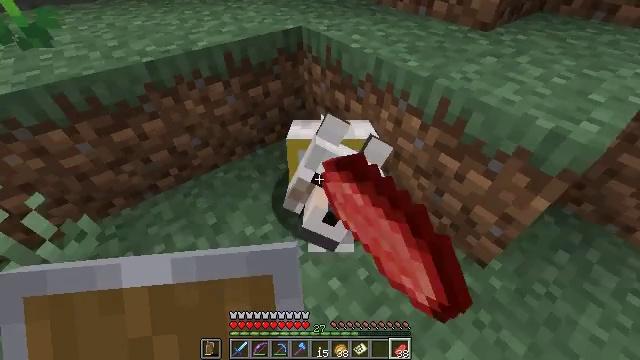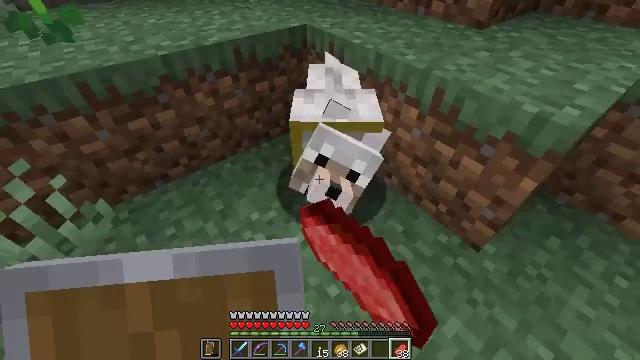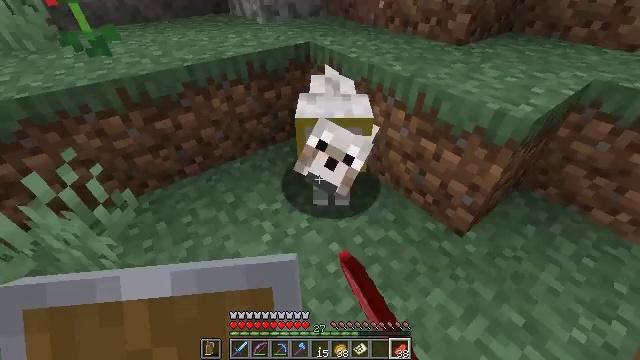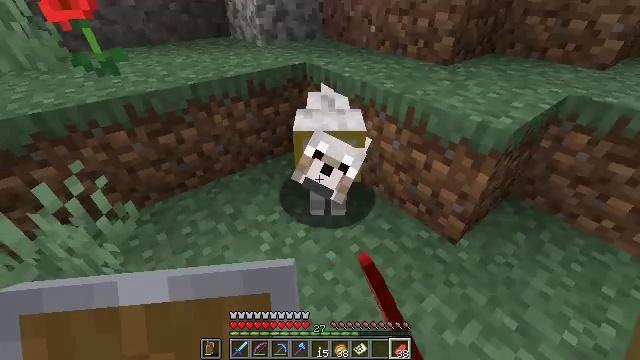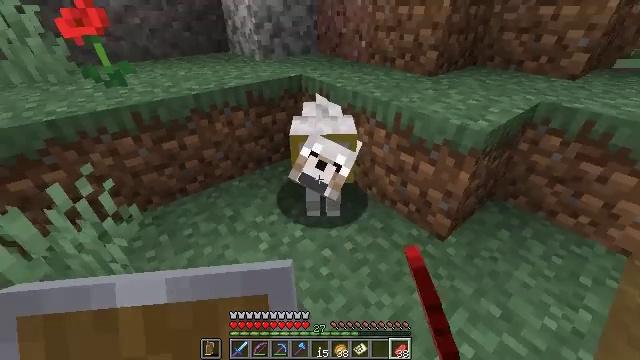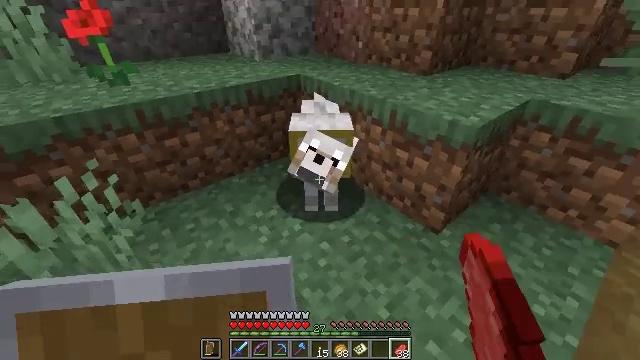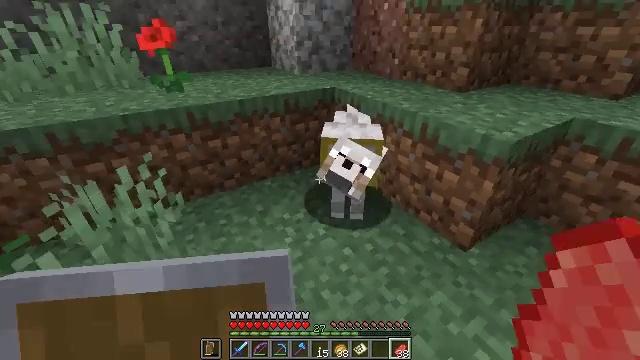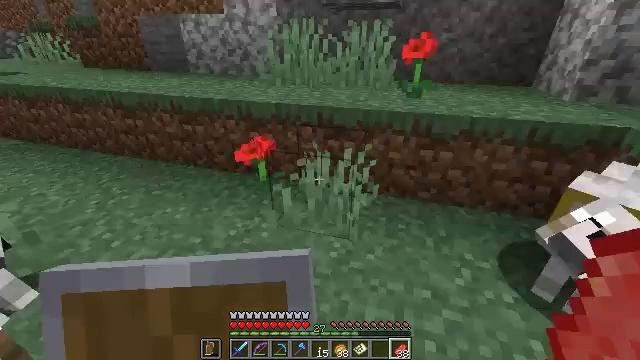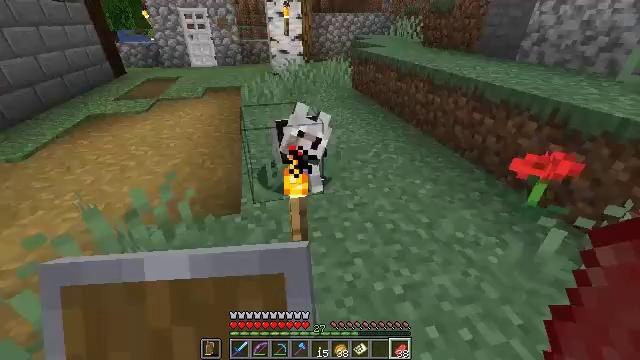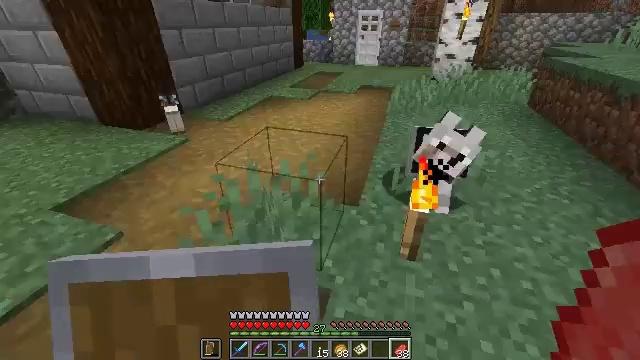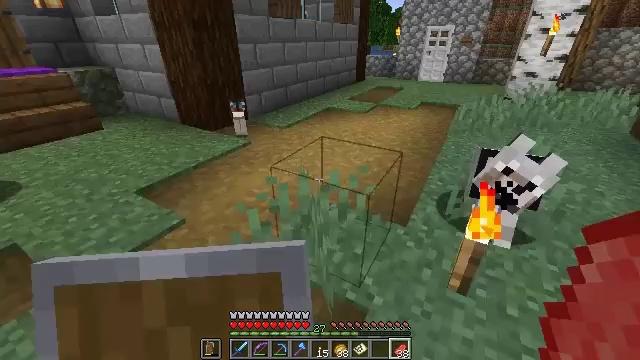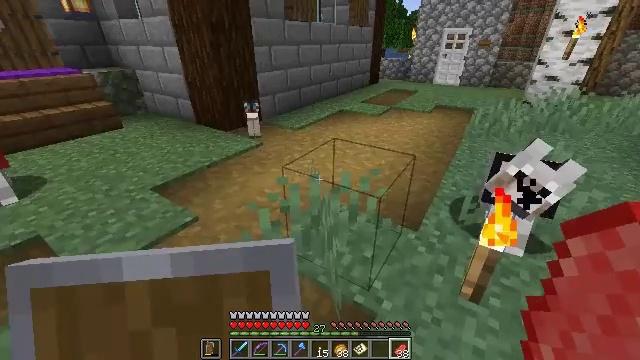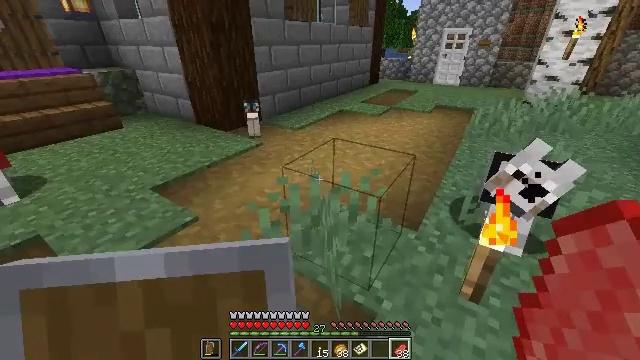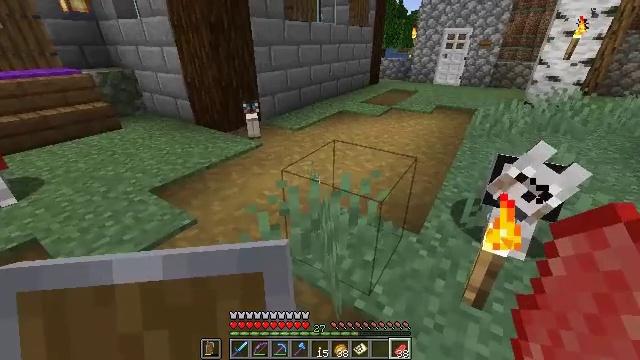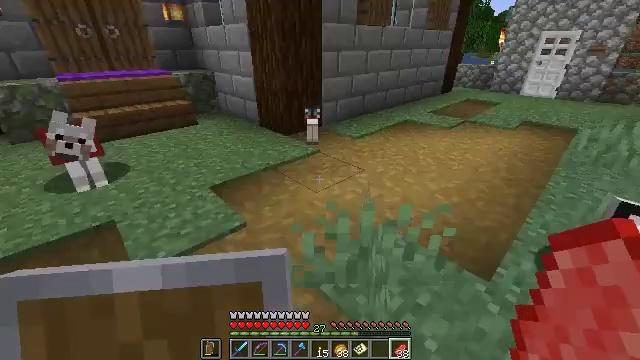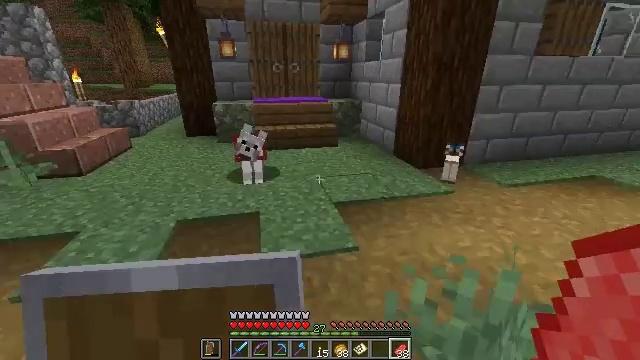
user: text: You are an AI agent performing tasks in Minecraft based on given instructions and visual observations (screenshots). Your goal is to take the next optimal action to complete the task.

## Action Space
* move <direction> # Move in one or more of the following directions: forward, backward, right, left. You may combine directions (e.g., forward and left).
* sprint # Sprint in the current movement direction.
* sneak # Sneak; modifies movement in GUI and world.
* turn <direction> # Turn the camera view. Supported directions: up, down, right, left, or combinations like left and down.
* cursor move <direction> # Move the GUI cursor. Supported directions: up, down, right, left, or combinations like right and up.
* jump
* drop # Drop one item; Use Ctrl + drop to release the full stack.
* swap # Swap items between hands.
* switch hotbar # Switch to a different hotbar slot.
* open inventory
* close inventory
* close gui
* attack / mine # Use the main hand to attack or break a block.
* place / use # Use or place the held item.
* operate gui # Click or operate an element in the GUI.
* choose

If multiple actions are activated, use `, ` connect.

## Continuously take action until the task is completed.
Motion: motion action
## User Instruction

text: Break the clay block to collect it.
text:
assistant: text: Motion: move back
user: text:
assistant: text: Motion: move back, turn up
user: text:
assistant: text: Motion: move back, turn up
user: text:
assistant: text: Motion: turn right and up
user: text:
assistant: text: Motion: no_op
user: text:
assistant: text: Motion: turn left and up
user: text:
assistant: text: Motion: turn left and up
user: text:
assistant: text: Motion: turn left and down
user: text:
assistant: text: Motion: turn left
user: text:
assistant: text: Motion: turn left and up
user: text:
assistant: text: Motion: turn left
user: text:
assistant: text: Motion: no_op
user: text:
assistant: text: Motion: move forward
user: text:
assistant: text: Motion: move forward, turn left
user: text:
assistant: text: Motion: move forward, turn left and up
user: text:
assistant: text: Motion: move forward, turn left and up
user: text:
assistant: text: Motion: move forward, turn left and up
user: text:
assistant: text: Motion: move forward, turn left
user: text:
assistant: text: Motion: move forward
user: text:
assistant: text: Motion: move forward
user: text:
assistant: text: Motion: move forward, turn left and down
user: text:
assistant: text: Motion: move forward, turn left and down
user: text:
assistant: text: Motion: move forward
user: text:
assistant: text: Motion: move forward
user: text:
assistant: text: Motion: move forward, turn right and down
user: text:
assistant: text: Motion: move forward, turn right and down, use / place
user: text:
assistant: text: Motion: move forward and move left, turn right and down, use / place
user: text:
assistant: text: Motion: move forward and move left, turn right and down
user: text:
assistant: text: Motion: move forward and move left, turn right and down
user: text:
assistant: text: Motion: move left, turn right and down